Aerial crown-view tile of a tropical tree (Barro Colorado Island, Panama), acquired 20240611:
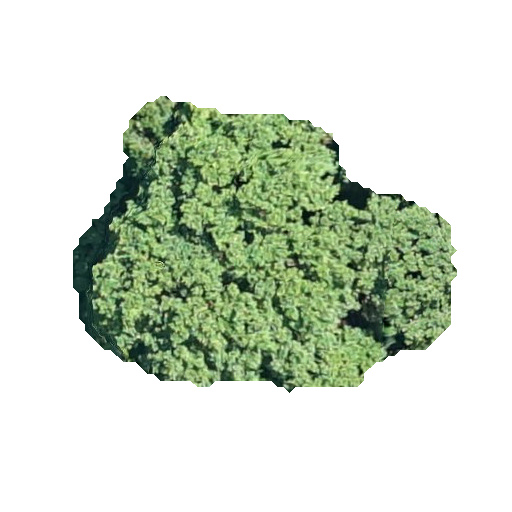
Species: Hieronyma alchorneoides
GBIF accepted scientific name: Hieronyma alchorneoides
Crown area: 126.312 m²